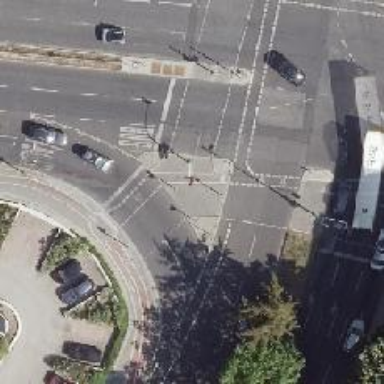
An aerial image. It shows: Path leading to traffic island.